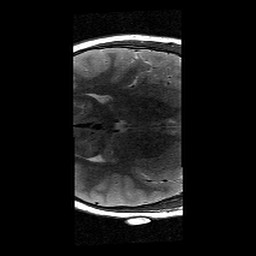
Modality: T2w
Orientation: axial
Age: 10
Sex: male
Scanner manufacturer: siemens
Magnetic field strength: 3 T
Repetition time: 9.23 s
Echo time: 0.067 s